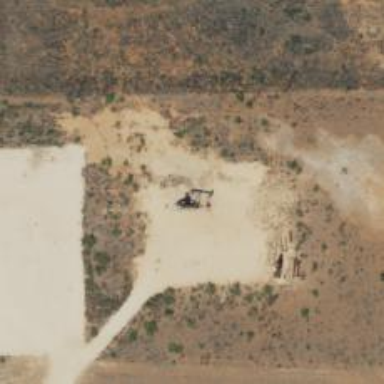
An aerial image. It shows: Petroleum well.